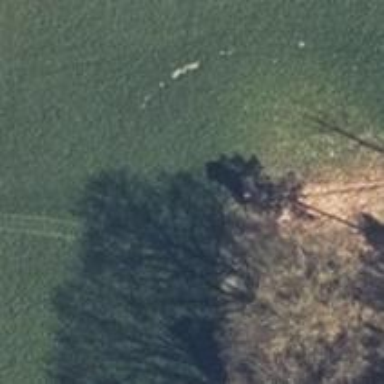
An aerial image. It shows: Hunting stand.